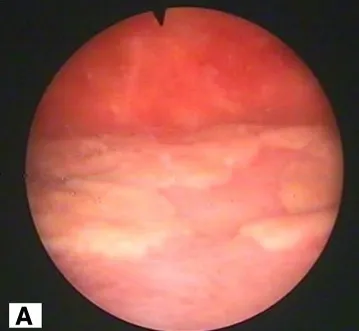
(A, B) A white-yellowish plaque in the bladder by cystoscopy.
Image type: endoscopy (other_endoscopy)